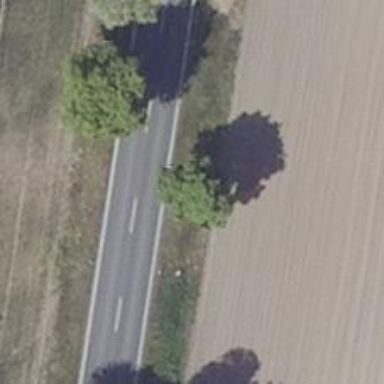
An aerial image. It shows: Deciduous broadleaved tree.